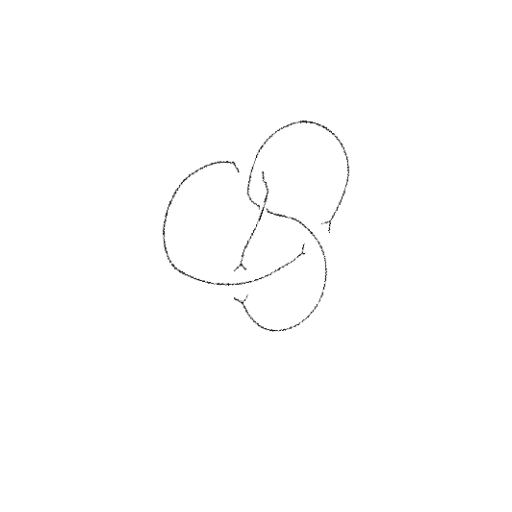
Crossing number: 4